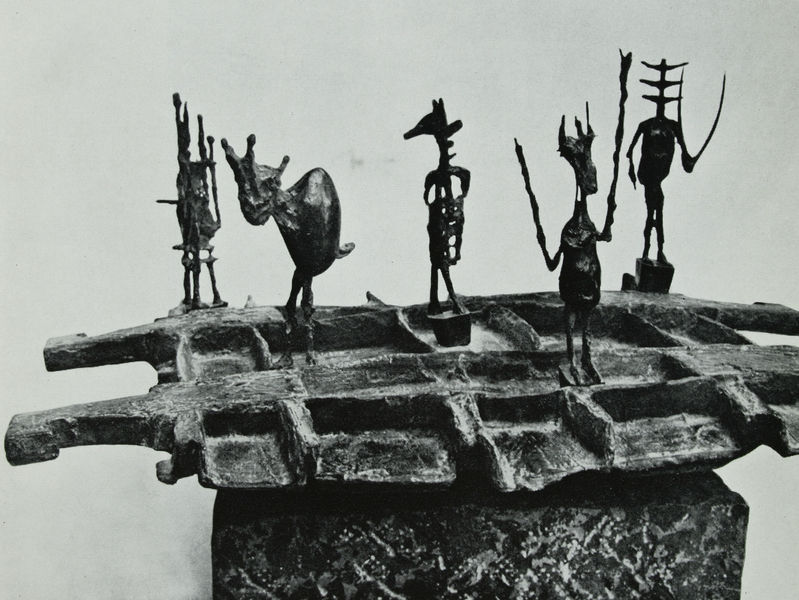
Titel: Grand Echiquier sur socle à damier bronze, Großer Satz Schachfiguren auf Sockel, bestehend aus einem Stück Schachbrett mit vertieften Feldern
Künstler: Germaine Richier
Schlagwörter: dunkel, hand, kopf, mann, schatten, weiß, menschen, hell, köpfe, licht, männer, schwarz, tier, tiere, leute, mensch, sockel, stein, hände, figur, personen, esel, pferd, skulptur, statue, moderne, abstrakt, fläche, modern, formen, kuh, figuren, metall, bronze, plastik, plinthe, foto, fotografie, eisen, schild, form, kupfer, skulpturen, picasso, fabel, wesen, fabelwesen, basis, guss, phantasie, menschlich, fantasie, monster, pablo, phantastisch, pablo picasso, fabeln, socel